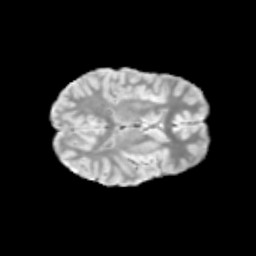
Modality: T2w
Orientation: axial
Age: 10
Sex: female
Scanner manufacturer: siemens
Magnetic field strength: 3 T
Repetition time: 3.8 s
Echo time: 0.07 s